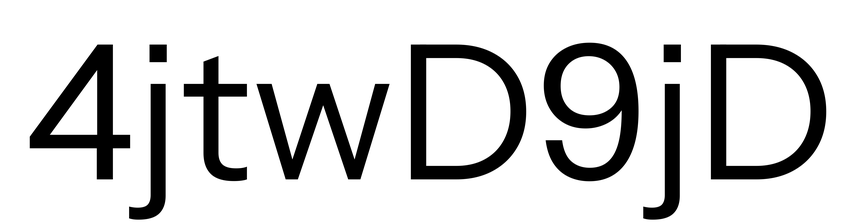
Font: InstrumentSans_Regular